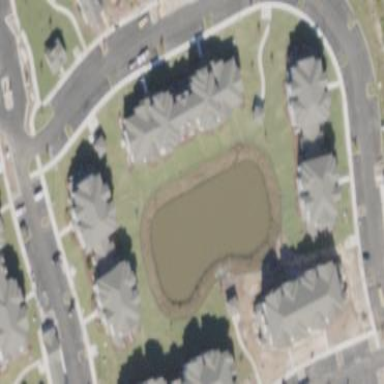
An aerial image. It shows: Retention basin with water.